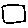
Label: square